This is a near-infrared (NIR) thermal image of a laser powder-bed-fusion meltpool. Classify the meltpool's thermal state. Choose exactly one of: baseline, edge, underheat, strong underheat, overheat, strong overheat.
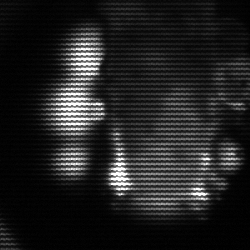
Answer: strong underheat